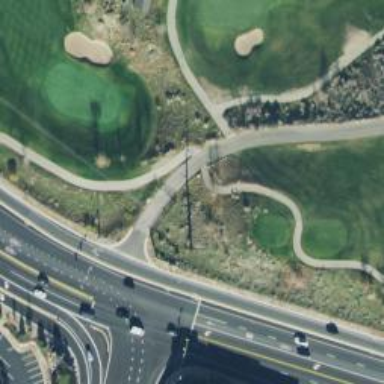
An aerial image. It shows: Service road designated as golf cart path.